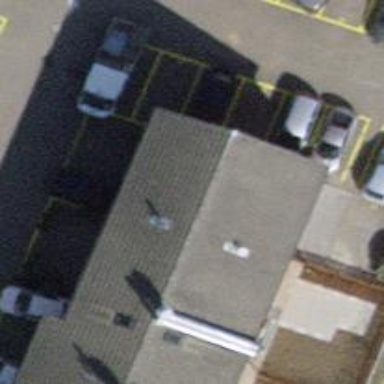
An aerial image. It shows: Car repair shop.